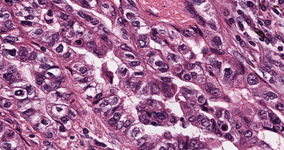
Tumor epithelial tissue: yes
Tumor-associated stroma tissue: yes
Normal tissue: no